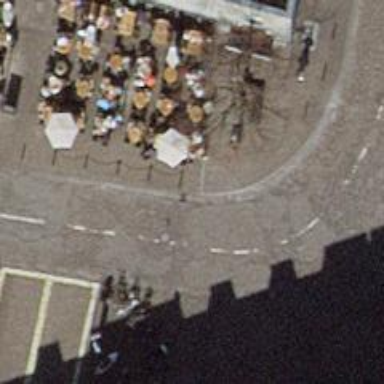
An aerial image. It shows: Living street paved with paving stones.